Question: I have a task to find the number of distinct necklaces using K colors in C++.
> Two necklaces are considered to be distinct if one of the necklaces
cannot be obtained from the second necklace by rotating the second
necklace by any angle .
Find the total number of distinct necklaces modulo (10^9+7).
I think this formula is good to solve a problem:

And I implemented a program using C++:
'''
#include <algorithm>
#include <iostream>
#include <cmath>
using namespace std;
const int M = 1e9 + 7;
int main()
{
long long n, k;
cin >> n >> k;
long long x = 0;
for (int i = 0; i < n; ++i) {
x += pow(k, __gcd(i,n));
}
cout << (int)(((double)1/n) * x) % M;
return 0;
}
'''
I paste my code to program with test cases but my solution passed half of test cases. I can't find my mistake and I see only one test case.
First test case is 'n = 5' and 'k = 2', and answer is '8'.
Where I could make a mistake?
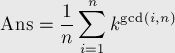
Answer: Actually, your formula is incorrect. The correct one can be found here: <URL>
My implementation of it has just <URL>.